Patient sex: M
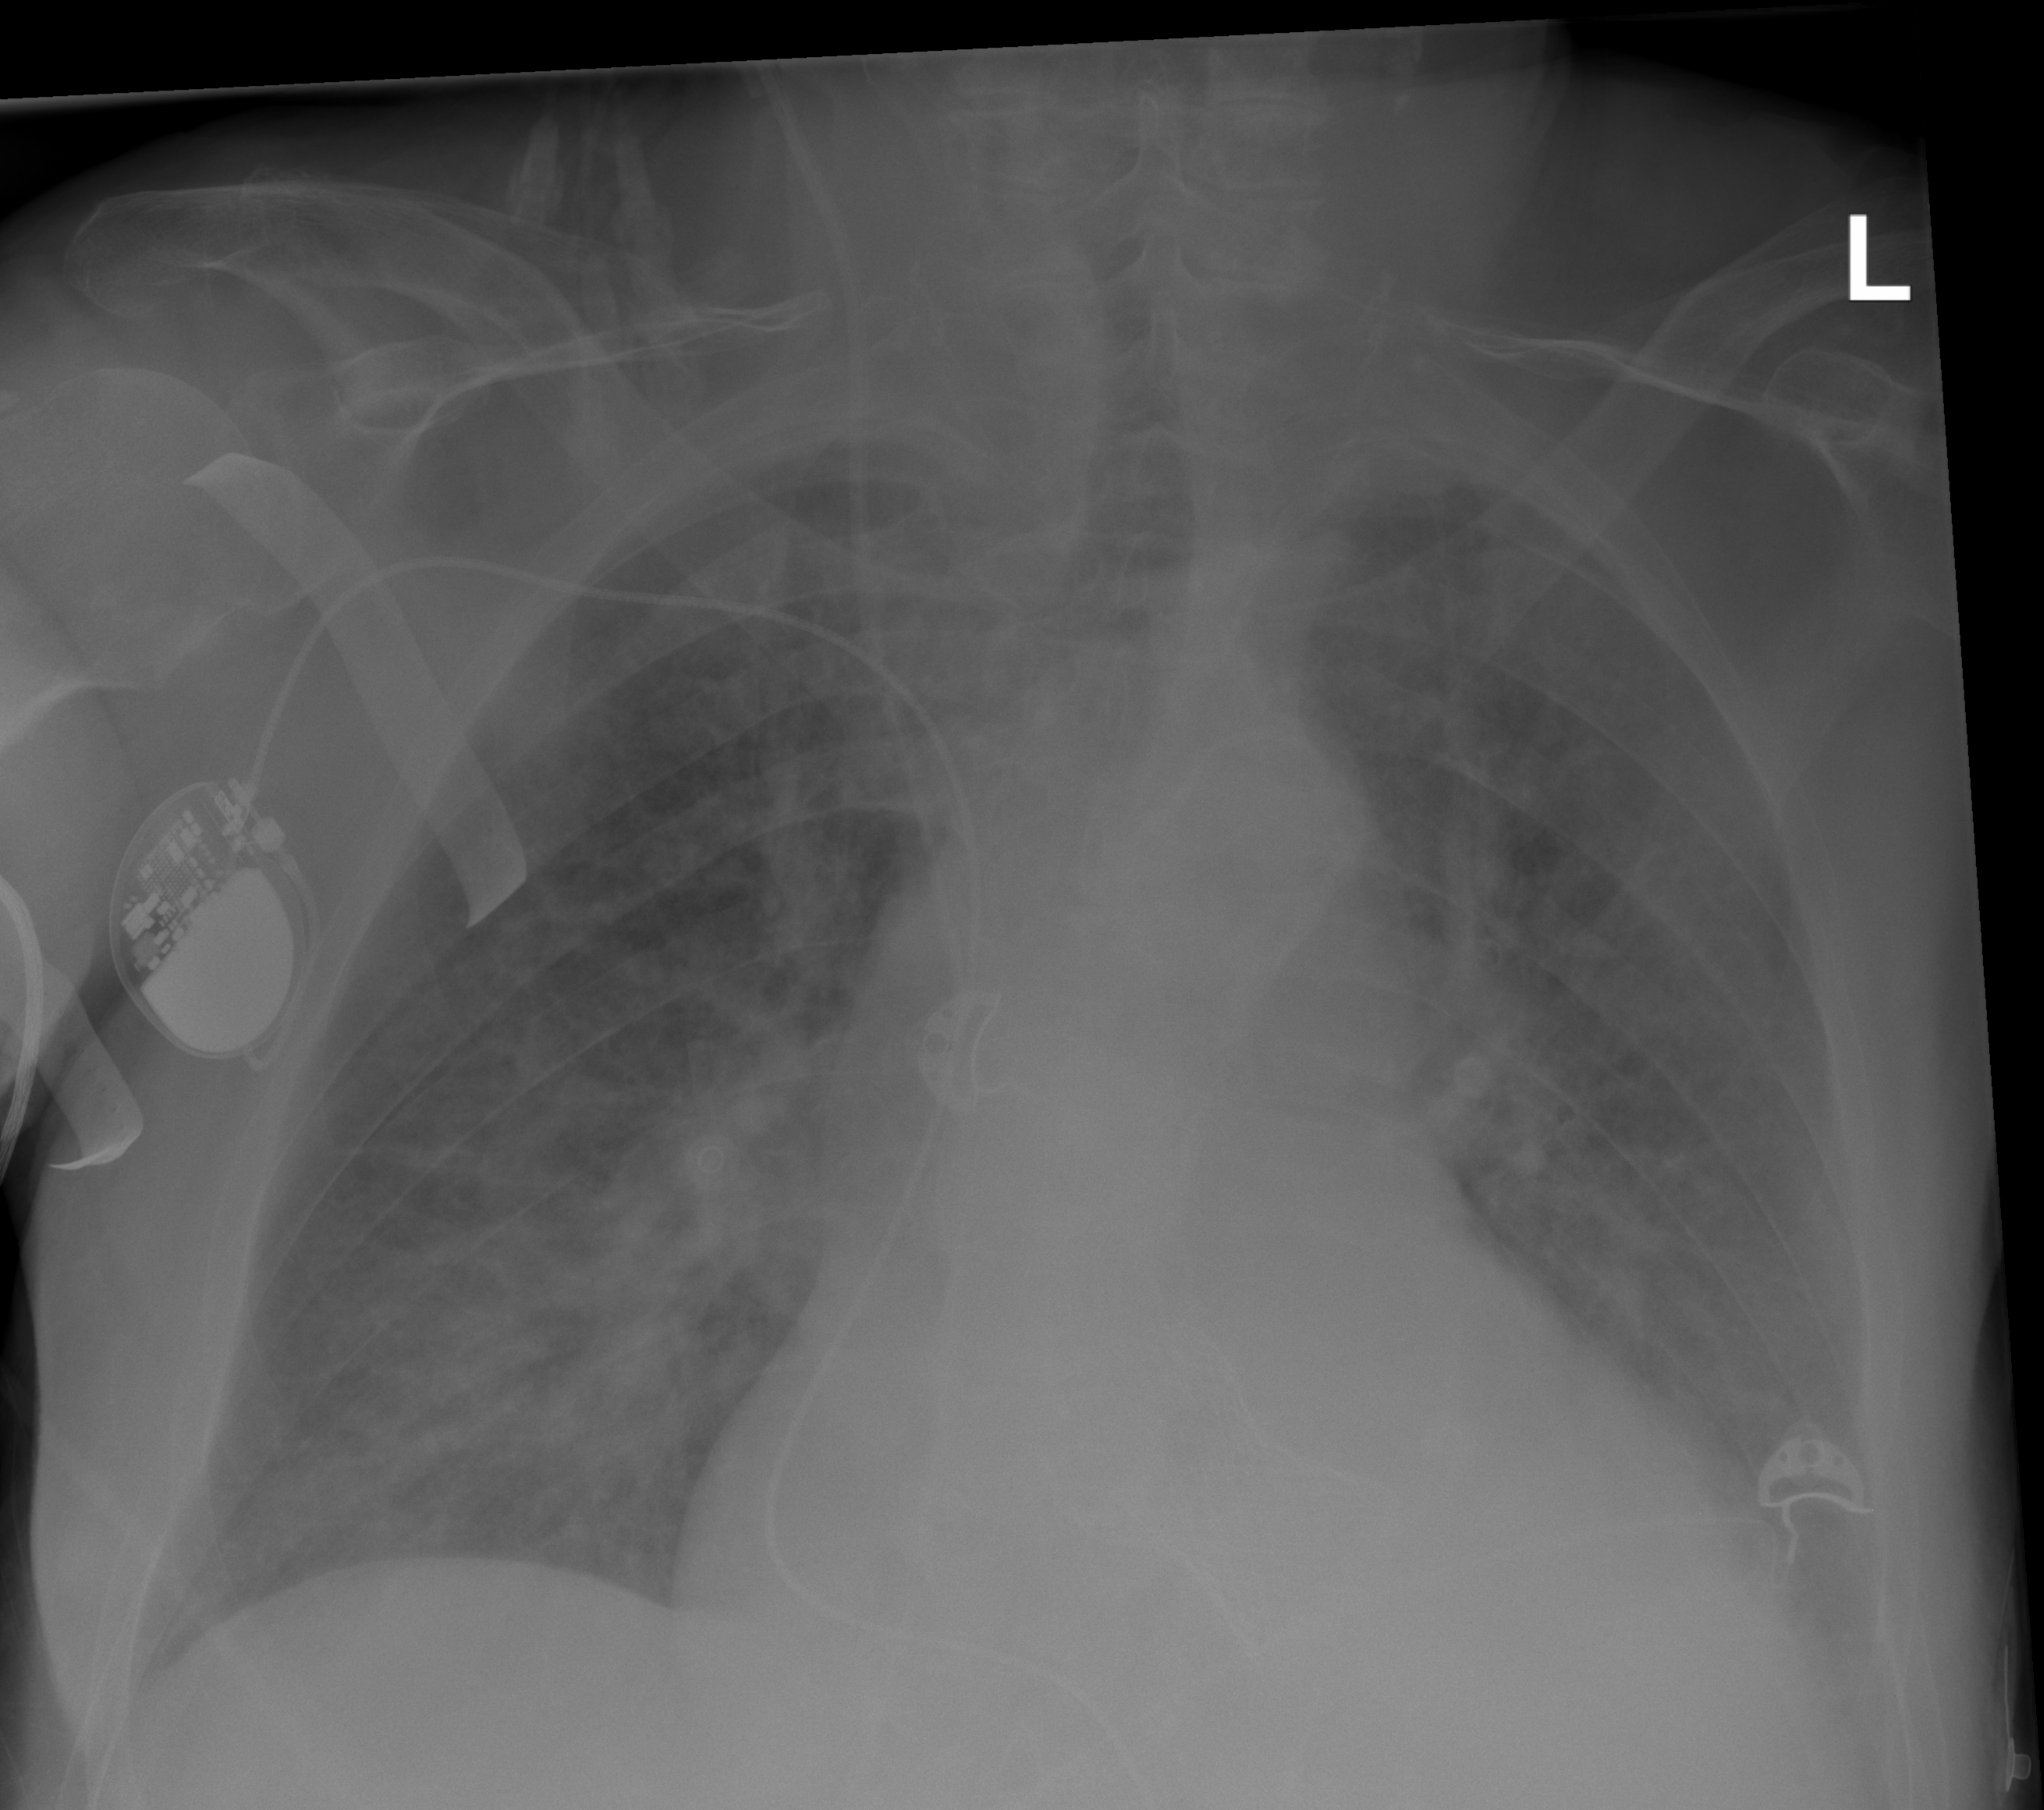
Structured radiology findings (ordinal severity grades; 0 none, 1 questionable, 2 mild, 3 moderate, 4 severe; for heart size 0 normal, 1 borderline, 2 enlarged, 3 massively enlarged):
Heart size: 2
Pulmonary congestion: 3
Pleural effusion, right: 0
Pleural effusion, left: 2
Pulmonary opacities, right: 2
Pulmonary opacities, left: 2
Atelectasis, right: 2
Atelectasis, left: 2